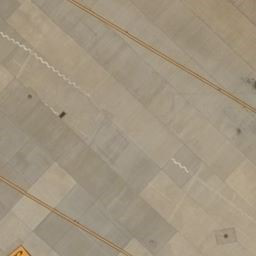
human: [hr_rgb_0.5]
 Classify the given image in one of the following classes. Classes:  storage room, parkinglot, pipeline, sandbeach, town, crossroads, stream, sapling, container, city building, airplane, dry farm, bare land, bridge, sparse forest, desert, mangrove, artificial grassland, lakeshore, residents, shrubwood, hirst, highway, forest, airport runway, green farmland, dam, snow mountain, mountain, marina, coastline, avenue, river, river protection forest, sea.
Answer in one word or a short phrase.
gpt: airport runway